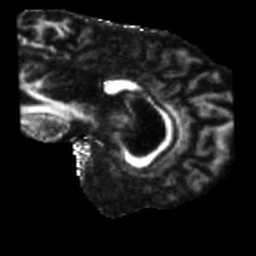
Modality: FA
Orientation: sagittal
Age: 58
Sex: male
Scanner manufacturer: siemens
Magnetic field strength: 3 T
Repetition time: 5.25 s
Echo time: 0.08 s